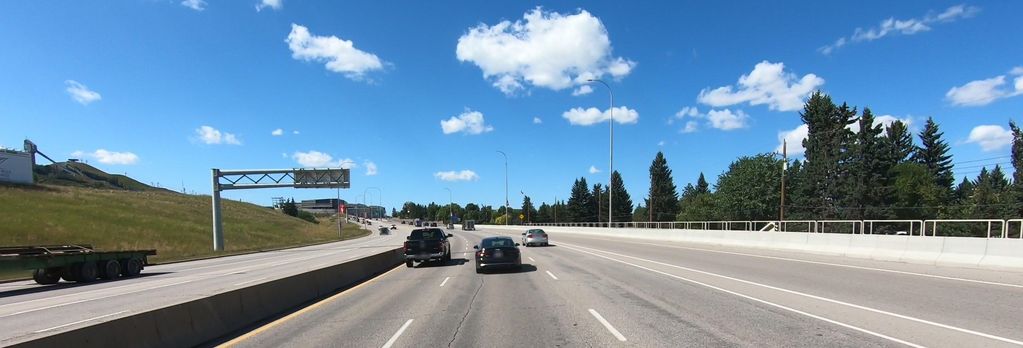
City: calgary